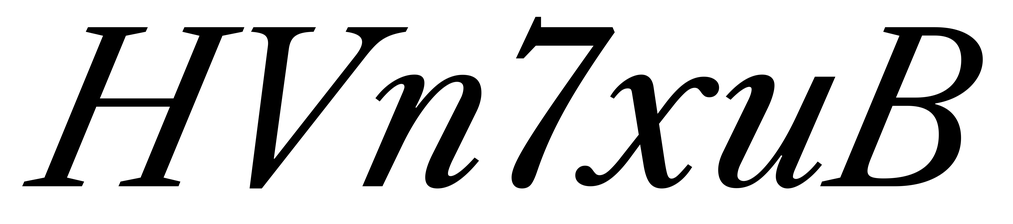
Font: LibreCaslonText-Italic_Italic